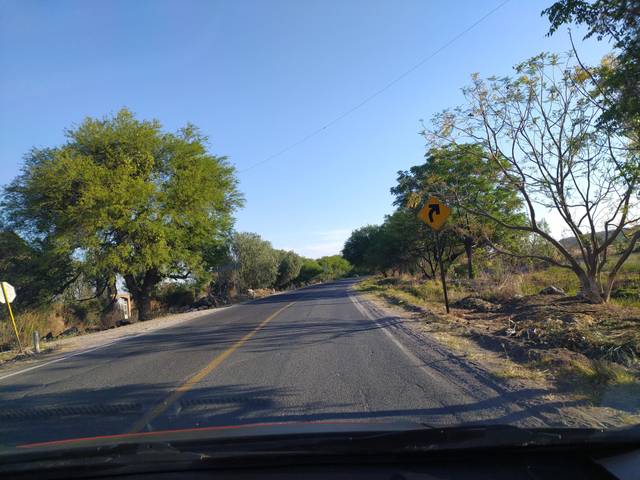
Region: Mexico
Coordinates: 20.916, -101.858